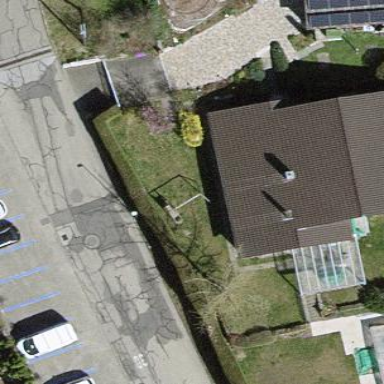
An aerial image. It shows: Detached building.